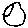
Label: moon